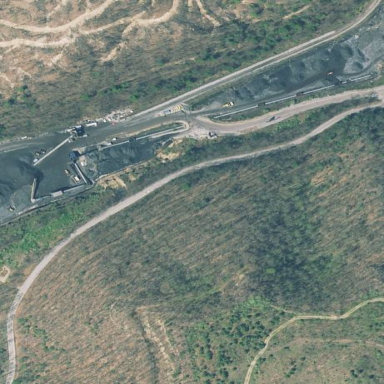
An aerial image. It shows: Quarry area.